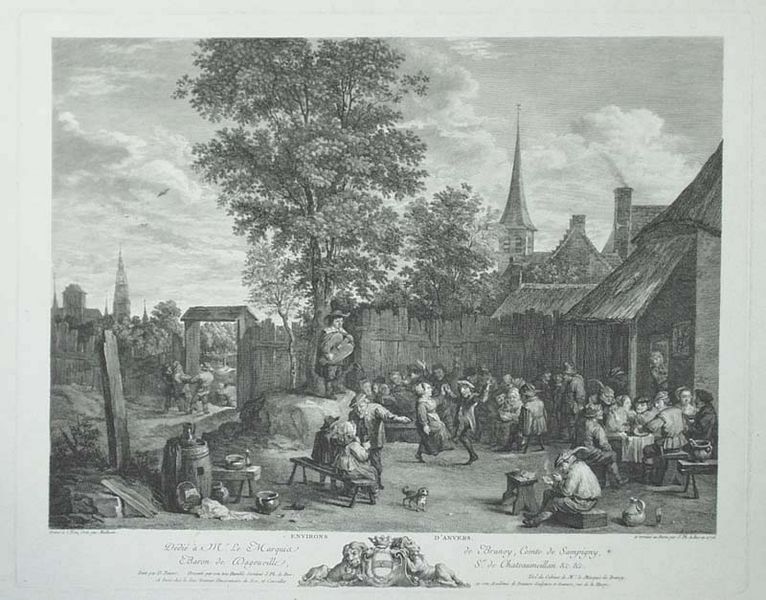
Titel: Environs d'Anvers
Künstler: Jacques-Philippe Lebas
Standort: Karlsruhe
Institution: Staatliche Kunsthalle Karlsruhe
Schlagwörter: celebration, church, crowd, gathering, hat, men, people, white, women, bench, black, group, old, painting, sitting, social, table, talk, talking, woman, looking, picture, print, pot, vase, woodcut, wood, smoke, cloud, clouds, food, life, man, rock, sky, stone, tree, building, house, nature, houses, roof, tower, village, porch, drawing, paper, black and white, coat, animals, bird, dog, etching, monochrome, sketch, birds, writing, door, fence, town, happy, peasants, rural, city, feast, festival, human, party, music, family, ink, square, gate, place, entry, art, ground, pots, musician, engraving, draw, coat of arms, crest, seal, animal, farm, home, shack, lanscape, outdoors, greyscale, chimney, genre, spire, steeple, staring, eat, eating, instruments, drunk, smoking, bod, farmers, black white, humans, market, dance, dancer, dancing, jug, alcohol, beer, drink, lion, celebrate, drinking, grave, text, bowl, words, churches, dancers, weapon, meal, inn, little boy, barrel, revelry, scenery, pipe, fences, bard, belgium, homes, jar, smith, tavern, rustic, merriment, villagers, smokig, keg, siting, minstrel, savage, of arms, market place, old painting, diners, spill, thatch, archaic, drwaings, danced, pary, festical, housess, graphism, musican, church spire, oktoberfest